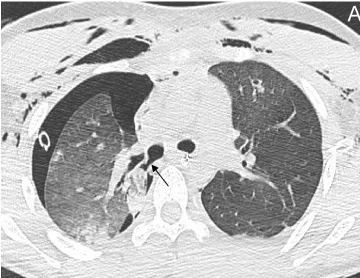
Second thoracic computed tomography scan on day 2 (axial and oblique views). (a) The intermediate trunk is disrupted with a visible posterior wall defect below the origin of the right upper lobe bronchus (arrow). Note the persisting right pneumothorax despite adequate chest tube drainage.
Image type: radiology (ct)